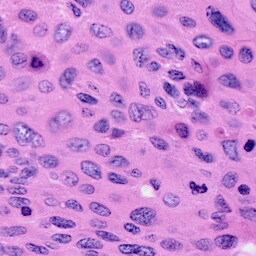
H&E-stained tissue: Cervix